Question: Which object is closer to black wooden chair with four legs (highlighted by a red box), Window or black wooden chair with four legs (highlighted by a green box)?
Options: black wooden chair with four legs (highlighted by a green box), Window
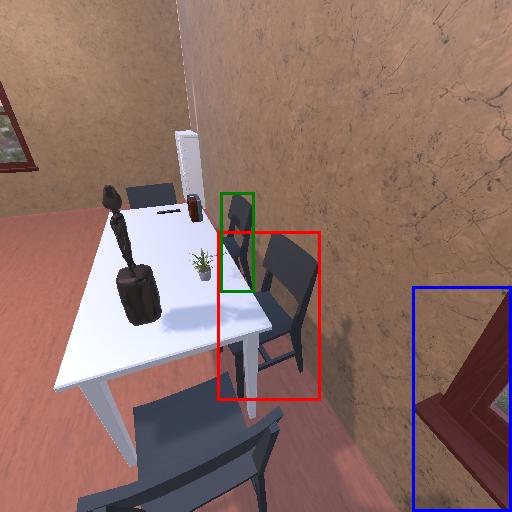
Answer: black wooden chair with four legs (highlighted by a green box)